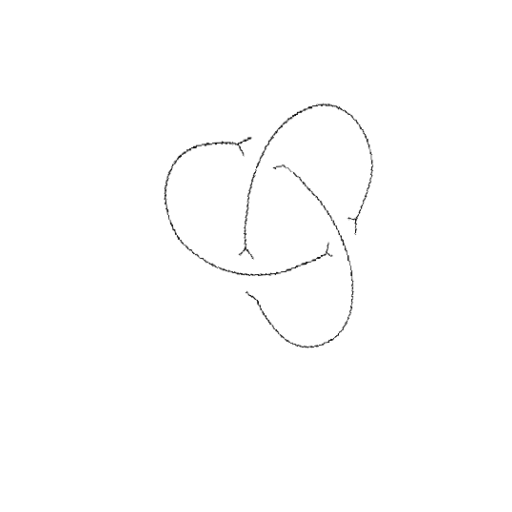
Crossing number: 3